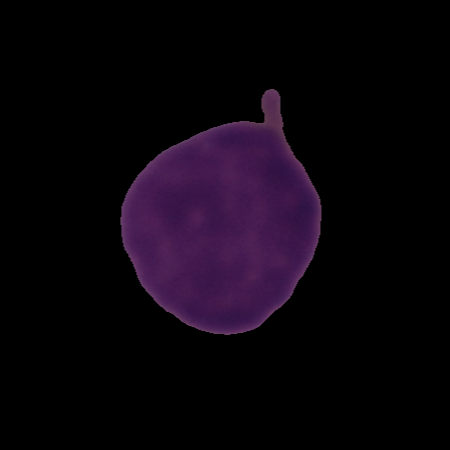
Label: healthy